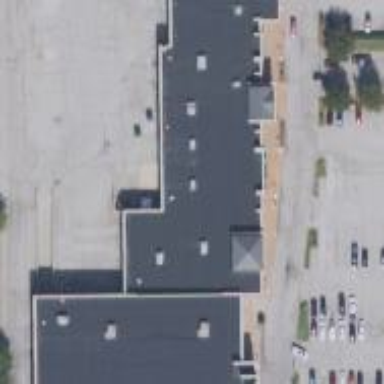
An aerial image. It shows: Retail building.